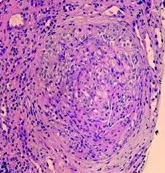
B: Cellular crescent obliterating glomerular capillaries (H&E, x 200).
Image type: pathology (h&e)